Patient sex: M
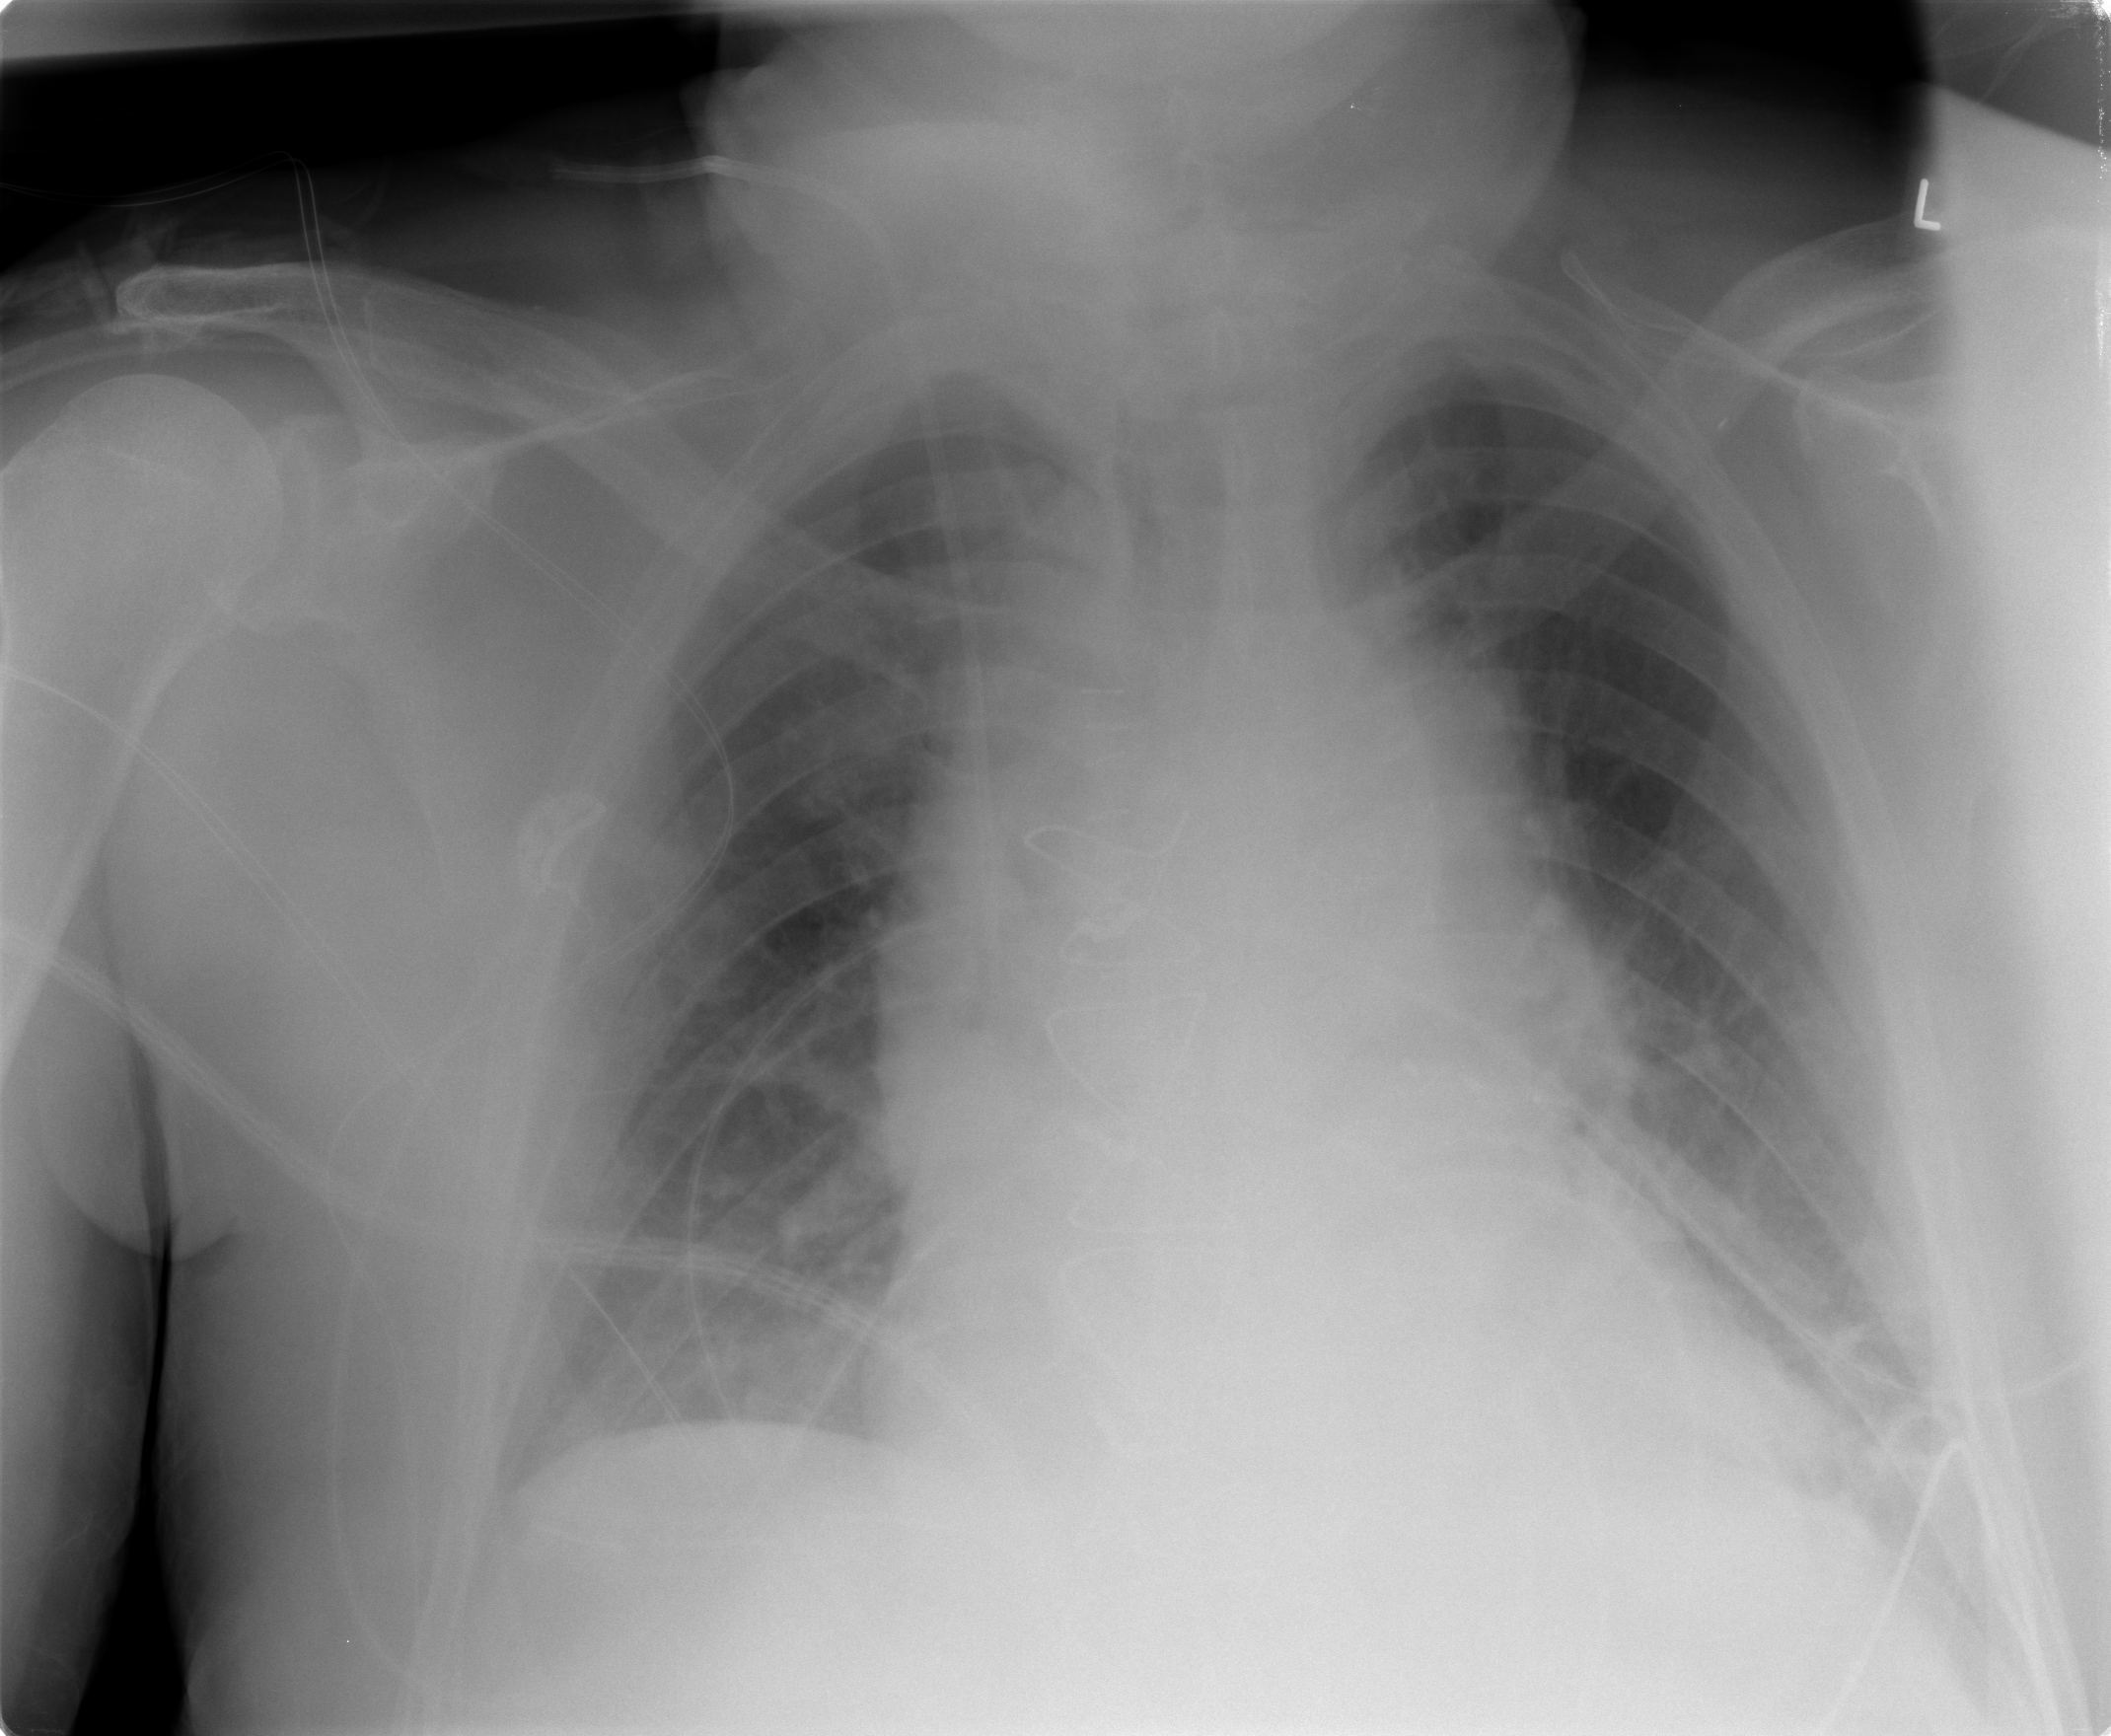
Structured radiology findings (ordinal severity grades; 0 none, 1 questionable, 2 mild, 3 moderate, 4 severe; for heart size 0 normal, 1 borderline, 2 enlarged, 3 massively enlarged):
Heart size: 2
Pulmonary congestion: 0
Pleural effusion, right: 0
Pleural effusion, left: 0
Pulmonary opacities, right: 0
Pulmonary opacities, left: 0
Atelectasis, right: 0
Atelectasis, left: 1